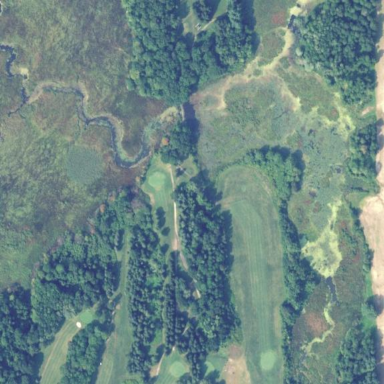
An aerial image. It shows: Scenic view of water hazard on golf course. The natural water feature adds beauty to the landscape.